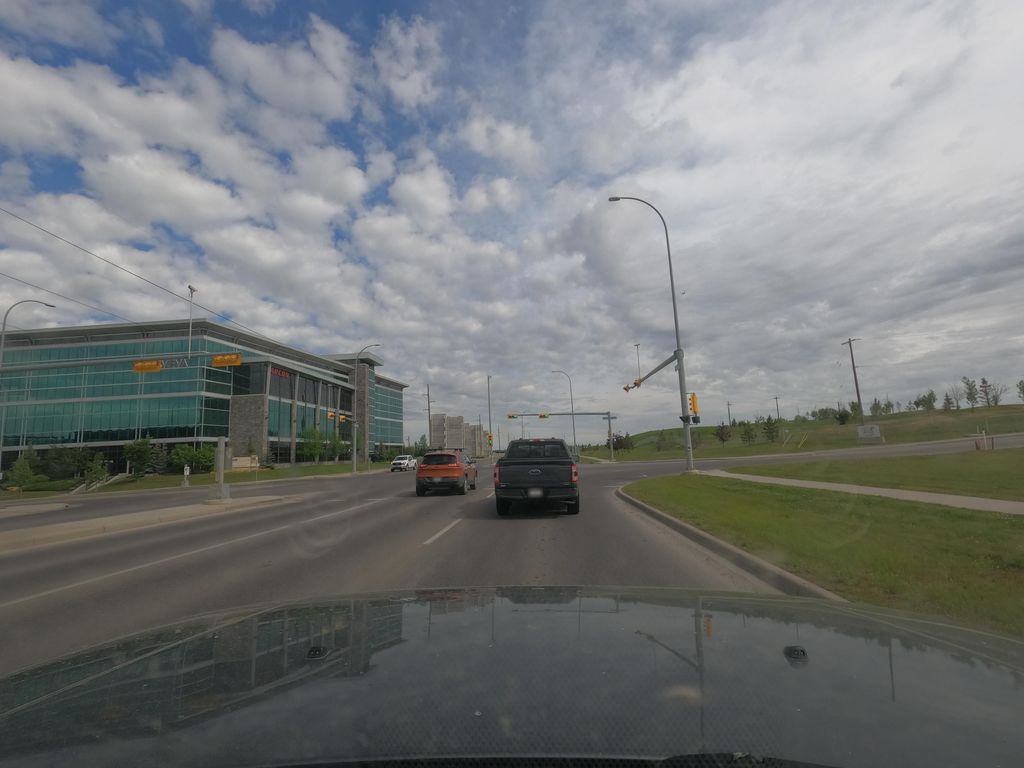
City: calgary